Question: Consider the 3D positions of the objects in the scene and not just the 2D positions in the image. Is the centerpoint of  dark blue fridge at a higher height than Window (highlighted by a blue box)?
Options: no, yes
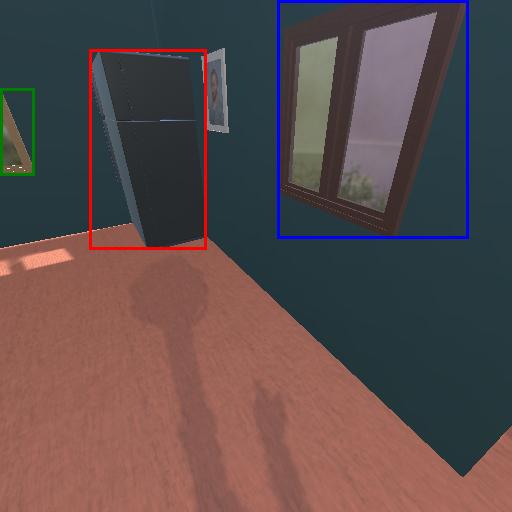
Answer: no